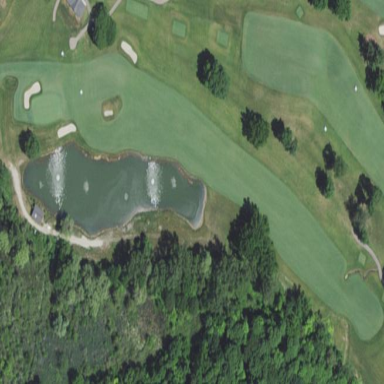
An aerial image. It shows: Rough area on grassy golf course.